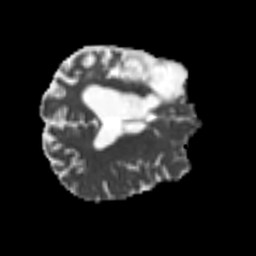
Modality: MD
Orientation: axial
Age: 50
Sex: male
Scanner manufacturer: siemens
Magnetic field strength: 3 T
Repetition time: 4.987 s
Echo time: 0.0792 s